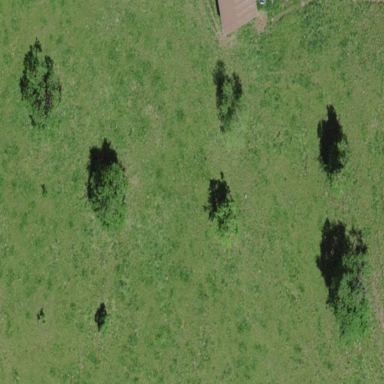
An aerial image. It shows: Orchard.